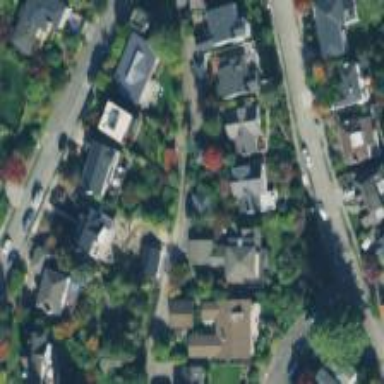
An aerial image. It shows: Alley classified as service road.